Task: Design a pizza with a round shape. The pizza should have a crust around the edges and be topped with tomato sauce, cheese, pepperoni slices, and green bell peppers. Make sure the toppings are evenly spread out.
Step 495:
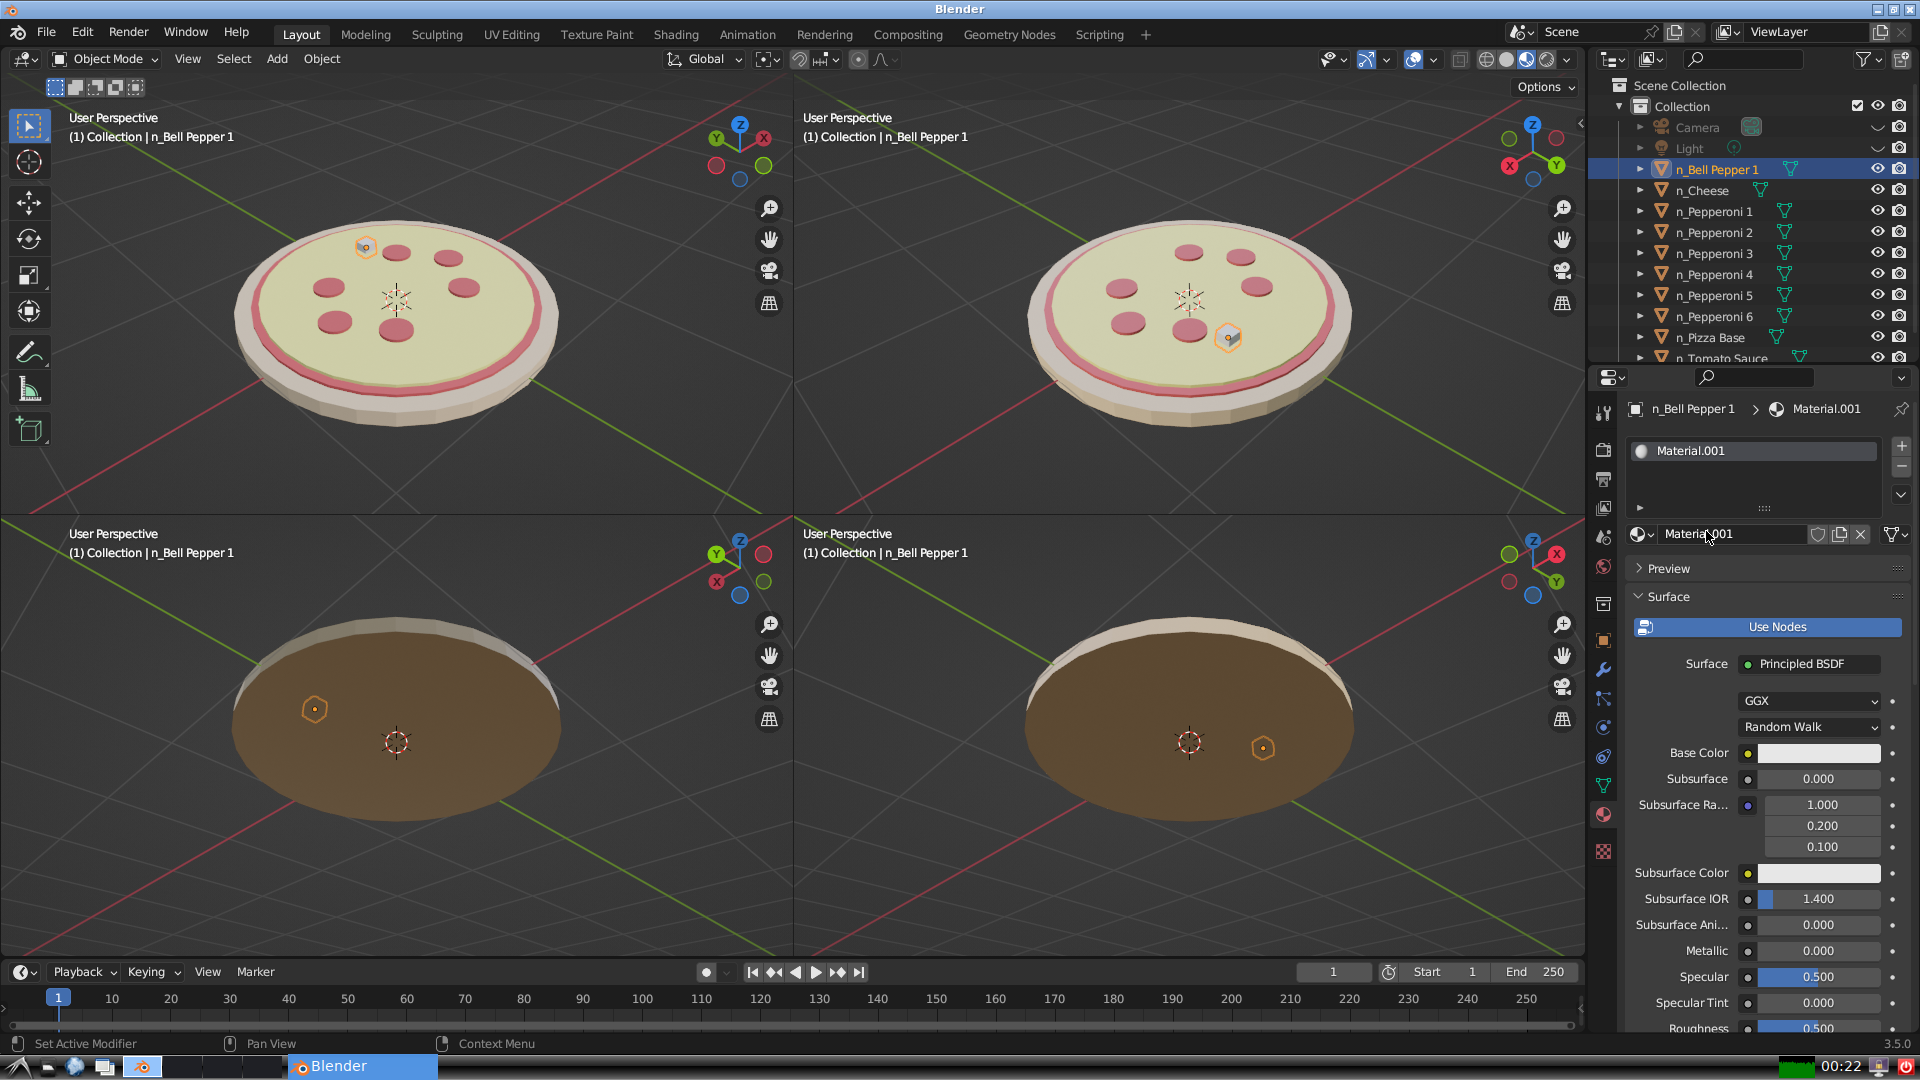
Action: click: no